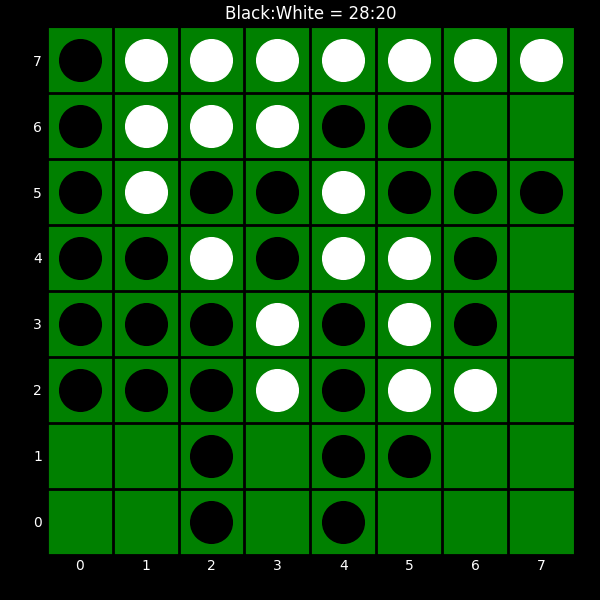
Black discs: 28
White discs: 20